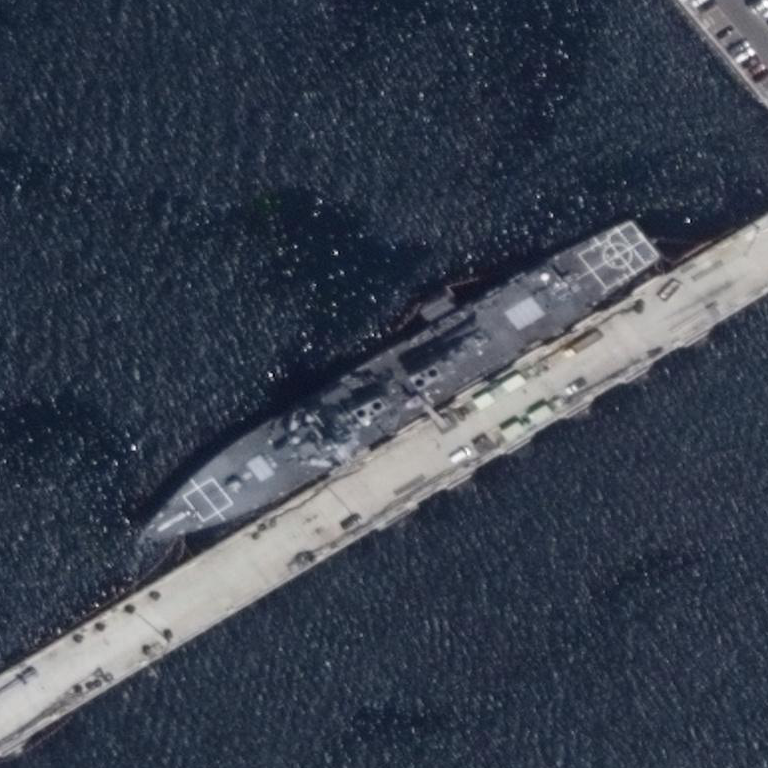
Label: Arleigh_Burke-class_destroyer